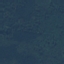
Label: Forest